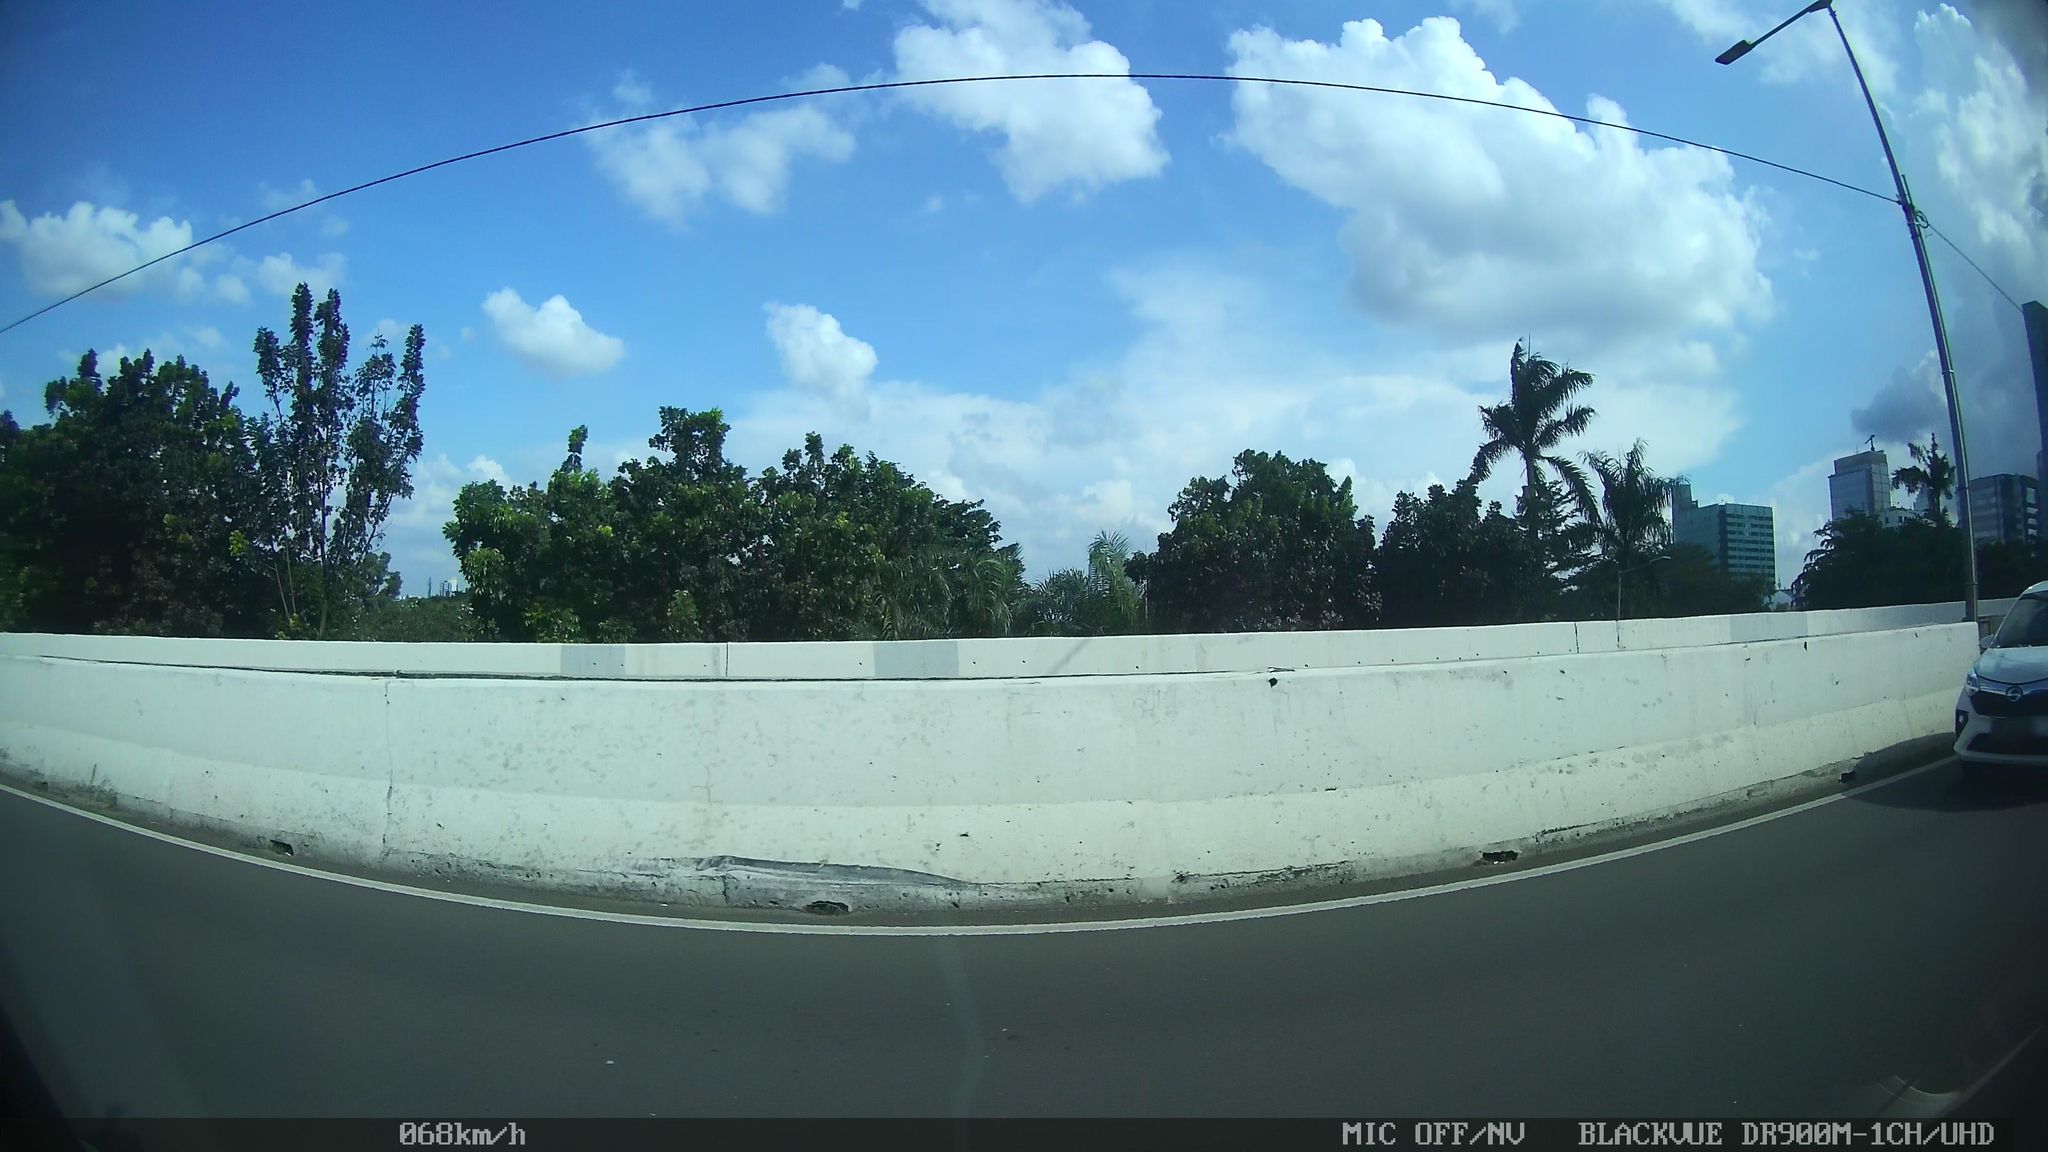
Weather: clear
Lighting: day
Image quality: good
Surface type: driving surface
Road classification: primary
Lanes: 4, 2
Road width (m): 8
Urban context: urban centre
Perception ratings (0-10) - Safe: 0.92, Lively: 6.76, Beautiful: 2.28, Boring: 3.69, Depressing: 5.88, Wealthy: 1.89